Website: bh-photo
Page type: cart
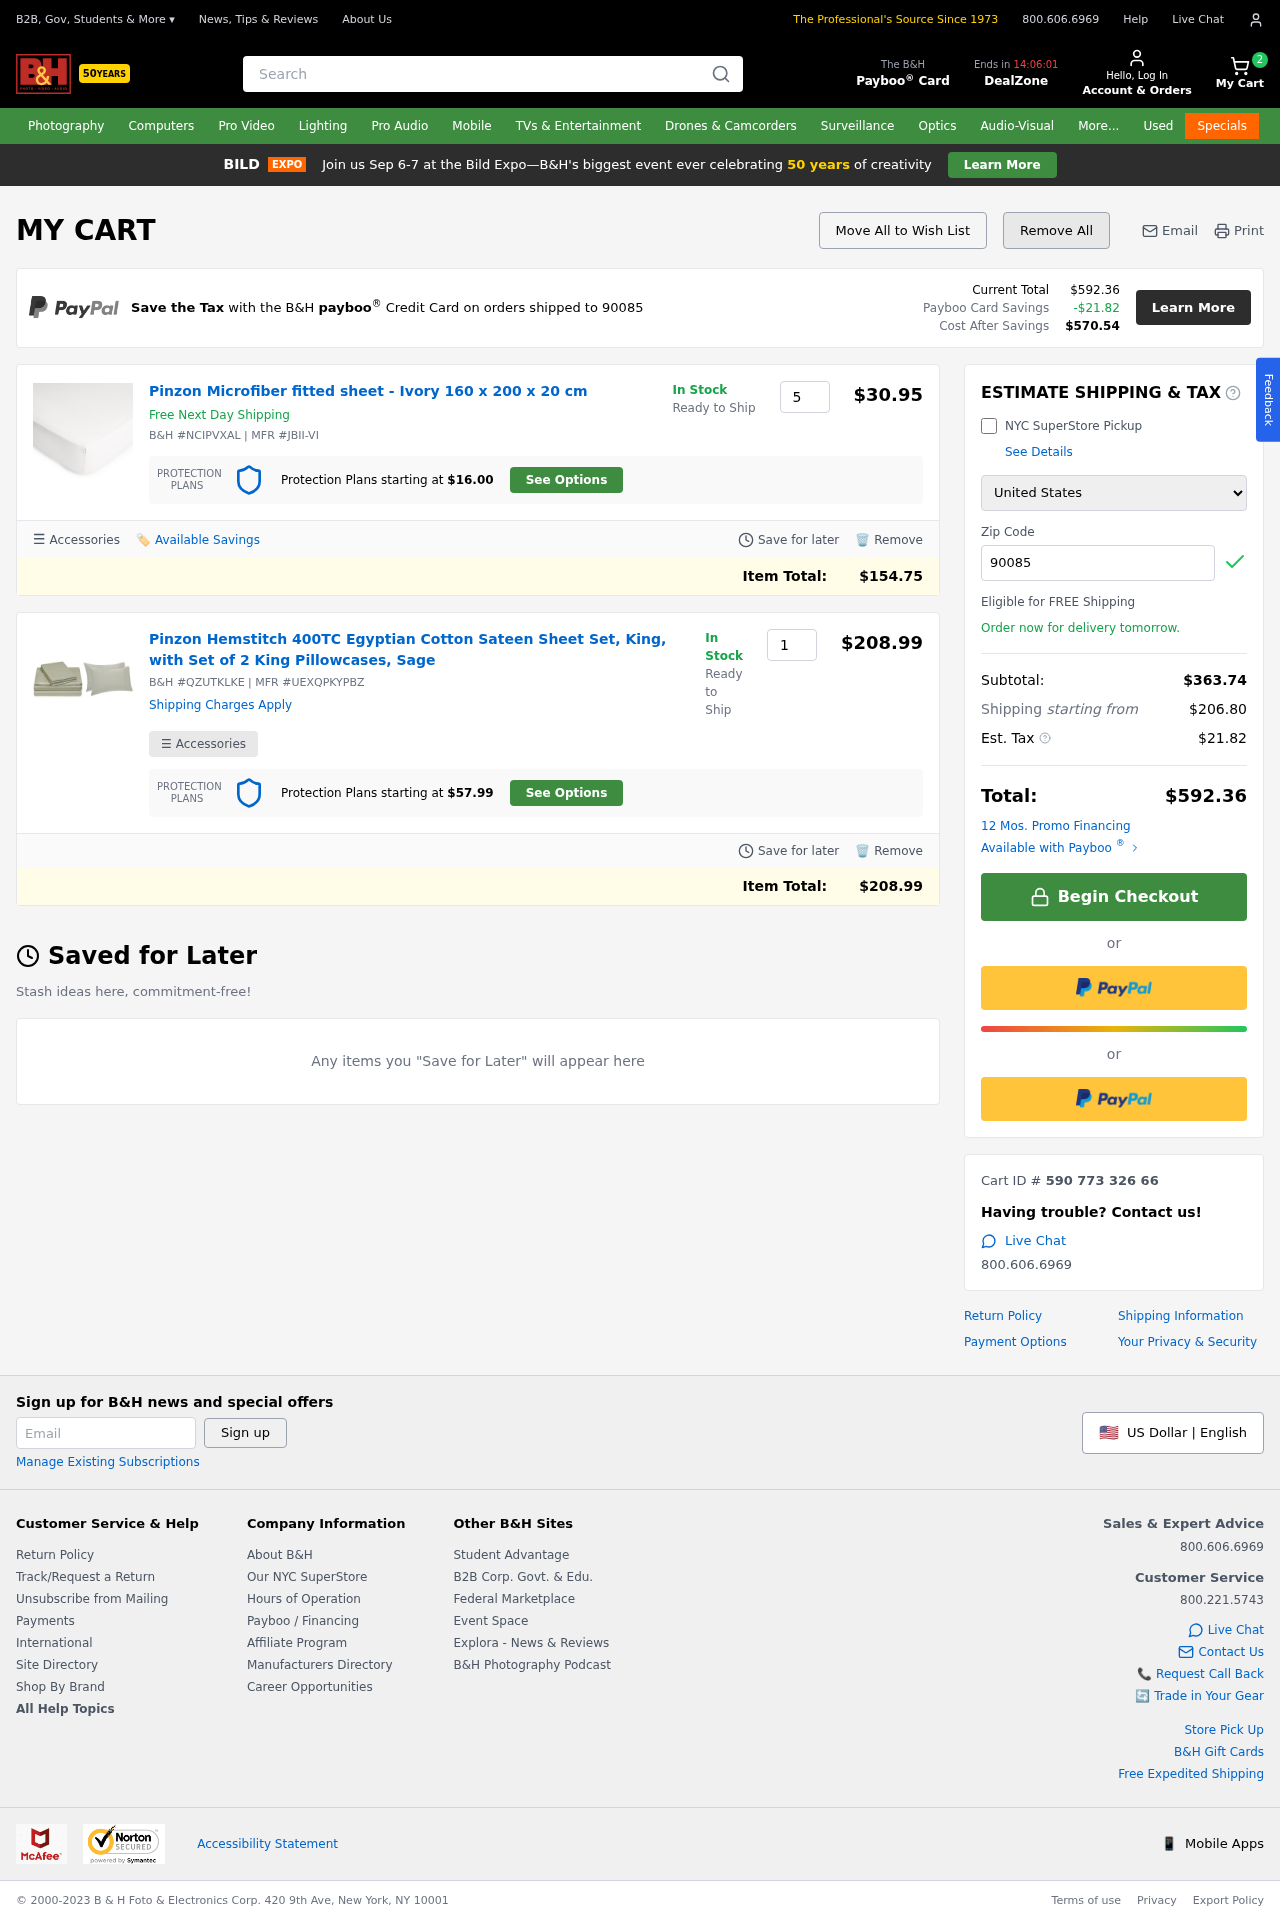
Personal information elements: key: PII_COUNTRY
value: United States
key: PII_POSTCODE
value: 90085
Product elements: key: PRODUCT1_NAME
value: Pinzon Microfiber fitted sheet - Ivory 160 x 200 x 20 cm
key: PRODUCT1_PRICE
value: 30.95
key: PRODUCT1_QUANTITY
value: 5
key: PRODUCT2_NAME
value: Pinzon Hemstitch 400TC Egyptian Cotton Sateen Sheet Set, King, with Set of 2 King Pillowcases, Sage
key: PRODUCT2_PRICE
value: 208.99
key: PRODUCT2_QUANTITY
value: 1
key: PRODUCT1_ITEM_TOTAL
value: $154.75
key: PRODUCT2_ITEM_TOTAL
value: $208.99
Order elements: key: ORDER_NUM_ITEMS
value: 2
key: ORDER_TOTAL
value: $592.36
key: ORDER_TAX
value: -$21.82
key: ORDER_TAX
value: $21.82
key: ORDER_TOTAL_AFTER_SAVINGS
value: $570.54
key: ORDER_SUBTOTAL
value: $363.74
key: ORDER_SHIPPING_COST
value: $206.80
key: ORDER_ID
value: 590 773 326 66
Search elements: key: HEADER_SEARCH
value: Search